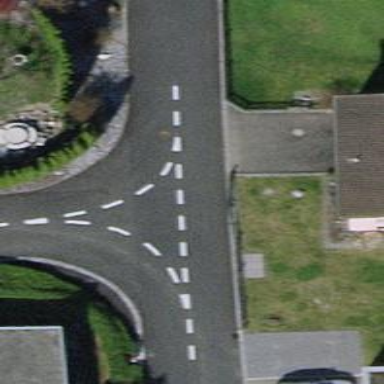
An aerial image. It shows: Paved road in living street.